Question: Here are the columns in my data source
'''
BibNum
Title
Author
ISBN
PublicationYear
Publisher
Subjects
ItemType
ItemCollection
FloatingItem
ItemLocation
ReportDate
ItemCount
'''
I got only values by the column of 'publisher'.
I uploaded a screenshot , if you know the reason and the way can be fixed, please let me know it will be really appreciated:

Below is the value of the first row ( I separated with // mark to express each column )
'''
<PHONE>//
A tale of two friends / adapted by Ellie O'Ryan ; illustrated by Tom Caulfield, Frederick Gardner, Megan Petasky, and Allen Tam. //
O'Ryan, Ellie //
<PHONE>, <PHONE>, 9781481425735, 9781481425742 //
2014 //
Simon Spotlight, Musicians Fiction, Bullfighters Fiction, Best friends Fiction, Friendship Fiction, Adventure and adventurers Fiction //
jcbk //
ncrdr //
Floating //
qna //
09/01/2017 //
1
'''
And this is real value of second row
'''
<PHONE> //
Naruto. Vol. 1, Uzumaki Naruto / story and art by Masashi Kishimoto ; [English adaptation by Jo Duffy]. //
Kishimoto, Masashi, 1974- //
<PHONE> //
2003, c1999. //
Viz, Ninja Japan Comic books strips etc, Comic books strips etc Japan Translations into English, Graphic novels //
acbk//
nycomic//
NA//
lcy//
09/01/2017//
1
hive> select * from timesheet limit 3;
OK
NULL Title Author ISBN PublicationYear Publisher Subjects ItemType ItemCollection FloatingItem ItemLocation ReportDate ItemCount
<PHONE> "A tale of two friends / adapted by Ellie O'Ryan ; illustrated by Tom Caulfield Frederick Gardner Megan Petasky and Allen Tam." "O'Ryan Ellie" "<PHONE> <PHONE> 9781481425735 9781481425742" 2014. "Simon Spotlight
<PHONE> "Naruto. Vol. 1 Uzumaki Naruto / story and art by Masashi Kishimoto ; [English adaptation by Jo Duffy]." "Kishimoto Masashi 1974-" <PHONE> "2003 c1999." "Viz " "Ninja Japan Comic books strips etc Comic books strips etc Japan Translations into English
Time taken: 0.149 seconds
hive> desc timesheet
> ;
OK
bibnum bigint
title string
author string
isbn string
publication string
publisher string
subjects string
itemtype string
itemcollection string
floatingitem string
itemlocation string
reportdate string
itemcount string
Time taken: 0.21 seconds
'''
BibNum,Title,Author,ISBN,PublicationYear,Publisher,Subjects,ItemType,ItemCollection,FloatingItem,ItemLocation,ReportDate,ItemCount | NULL | NULL | NULL | NULL | NULL | NULL | NULL | NULL | NULL | NULL | NULL | NULL |
|
<PHONE>,"A tale of two friends / adapted by Ellie O'Ryan ; illustrated by Tom Caulfield, Frederick Gardner, Megan Petasky, and Allen Tam.","O'Ryan, Ellie","<PHONE>, <PHONE>, 9781481425735, 9781481425742",2014.,"Simon Spotlight,","Musicians Fiction, Bullfighters Fiction, Best friends Fiction, Friendship Fiction, Adventure and adventurers Fiction",jcbk,ncrdr,Floating,qna,09/01/2017,1 | NULL | NULL | NULL | NULL | NULL | NULL | NULL | NULL | NULL | NULL | NULL | NULL |
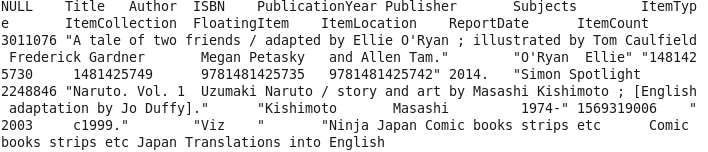
Answer: So Apache Hive, by itself can't handle the data like this CSV, but with a <URL> it can help with that
with hive v0.14+ the serde is built in and the default separator is ',' so for your CSV this should work
'''
create table table_name(column names data types..)
row format serde 'org.apache.hadoop.hive.serde2.OpenCSVSerde'
stored as textfile;
and load data inpath '/path/'
into table table_name
'''
If there are unescaped quotes in any of the columns you will have to manually go in and figure our which columns are which though...